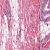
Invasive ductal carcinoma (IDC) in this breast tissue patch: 0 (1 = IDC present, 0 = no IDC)